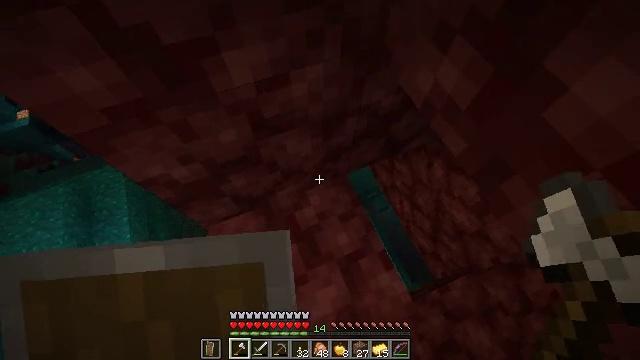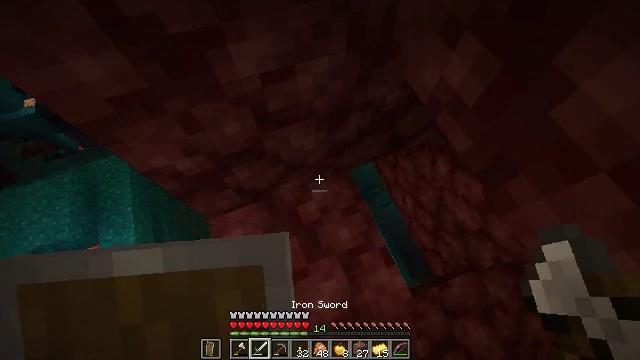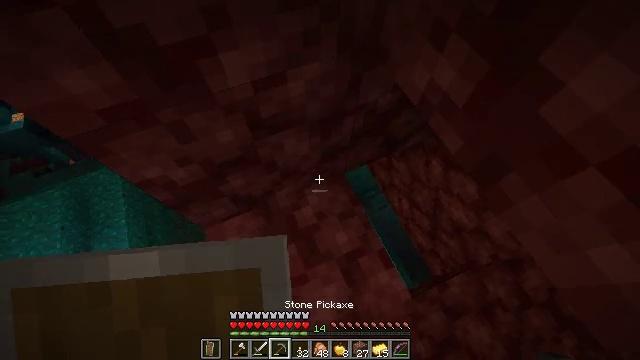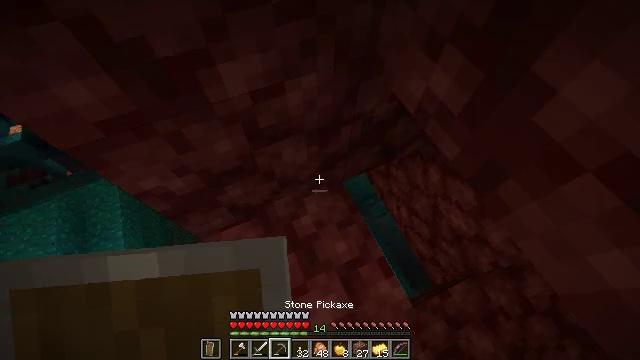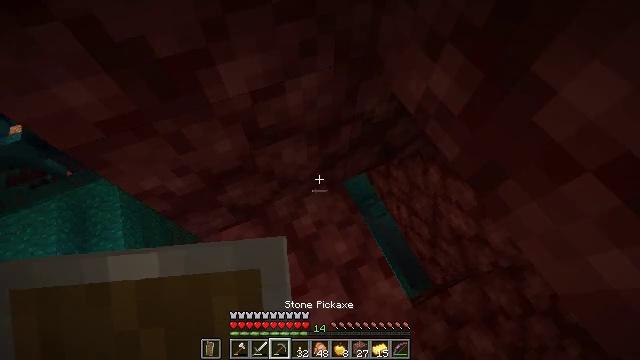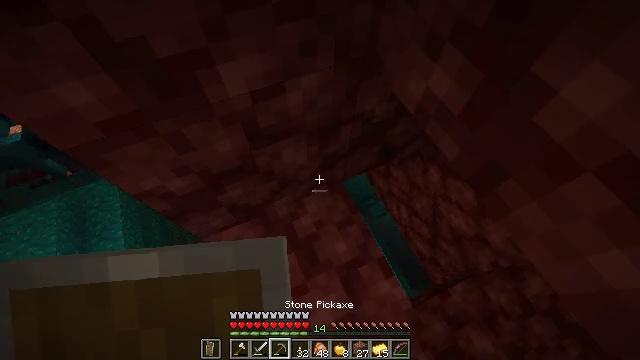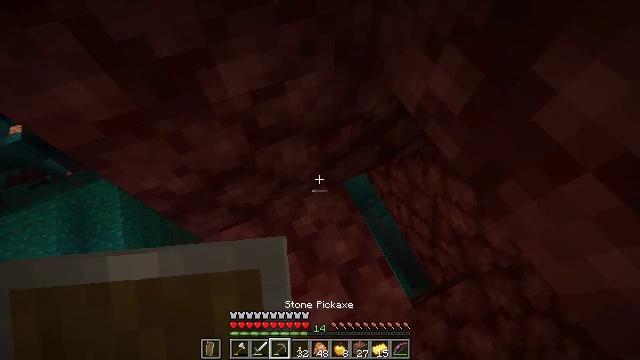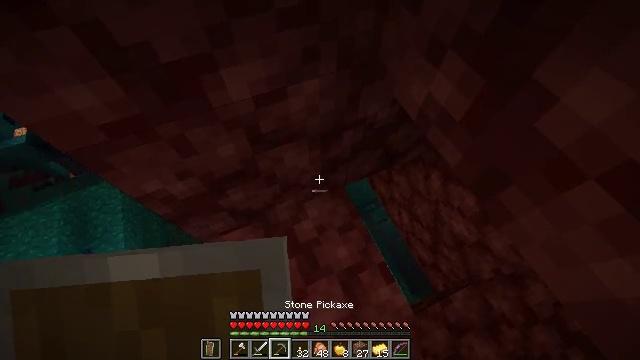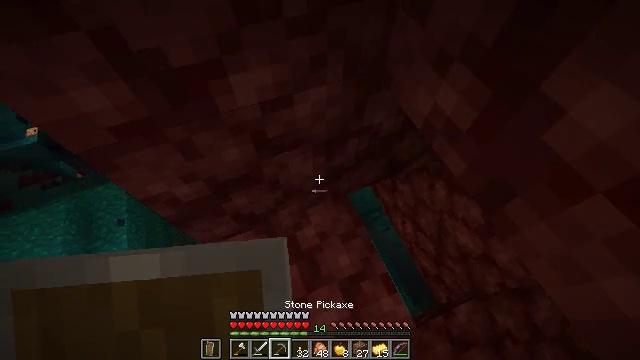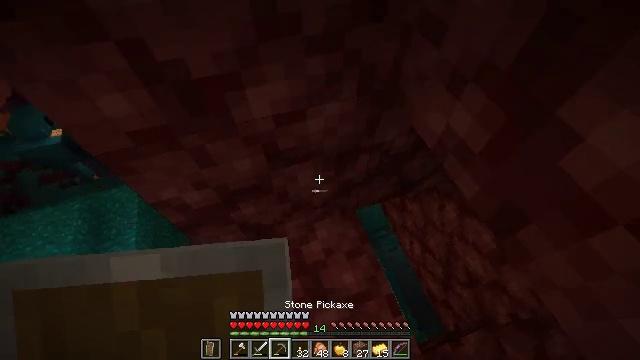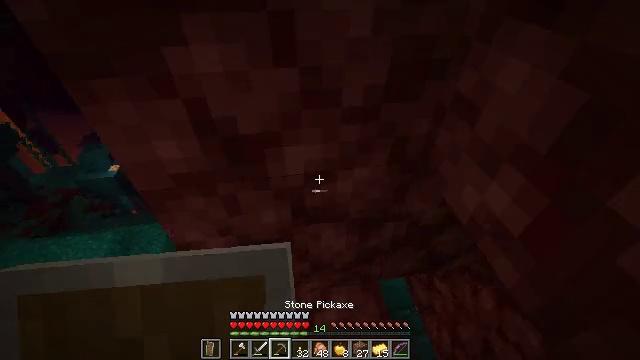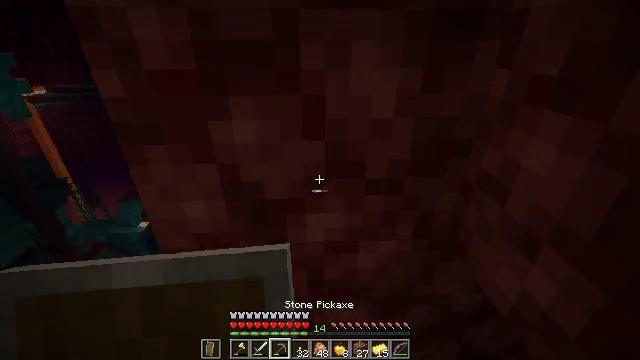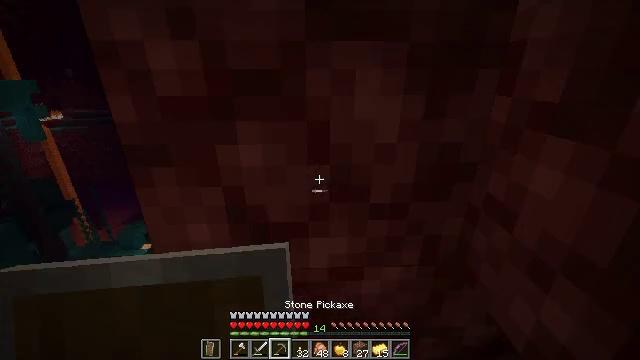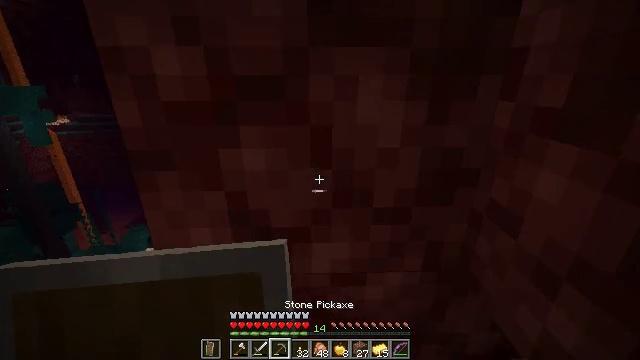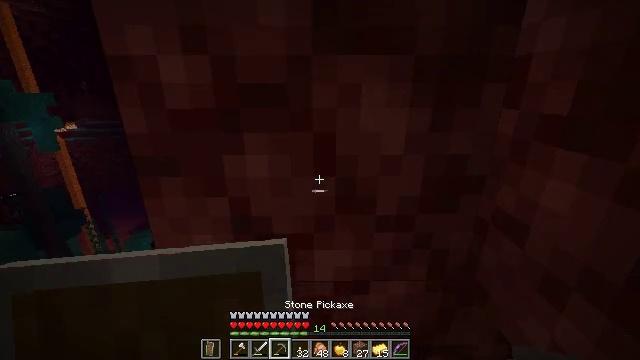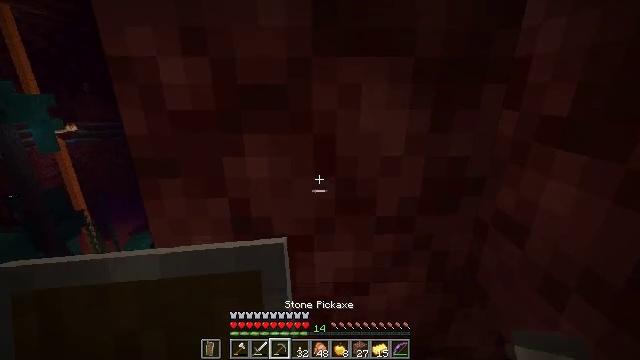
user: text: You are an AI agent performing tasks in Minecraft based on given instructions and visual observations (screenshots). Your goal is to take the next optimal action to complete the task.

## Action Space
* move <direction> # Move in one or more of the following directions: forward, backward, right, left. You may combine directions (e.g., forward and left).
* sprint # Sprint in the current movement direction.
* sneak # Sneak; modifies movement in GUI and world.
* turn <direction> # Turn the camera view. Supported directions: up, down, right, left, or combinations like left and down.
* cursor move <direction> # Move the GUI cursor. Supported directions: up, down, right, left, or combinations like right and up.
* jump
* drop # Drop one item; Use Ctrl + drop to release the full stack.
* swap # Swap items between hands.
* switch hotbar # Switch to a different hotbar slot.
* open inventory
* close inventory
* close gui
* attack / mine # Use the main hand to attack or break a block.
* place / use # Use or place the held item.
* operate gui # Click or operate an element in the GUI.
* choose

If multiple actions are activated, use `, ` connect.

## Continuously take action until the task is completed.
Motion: motion action
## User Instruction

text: Collect netherrack in the Nether.
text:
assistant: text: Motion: turn left and down
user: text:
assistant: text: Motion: turn right and up
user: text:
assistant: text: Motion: turn up
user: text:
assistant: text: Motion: no_op
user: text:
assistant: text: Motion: no_op
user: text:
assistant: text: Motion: no_op
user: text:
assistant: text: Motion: turn up
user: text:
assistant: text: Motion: turn left and up
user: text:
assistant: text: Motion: turn left and up
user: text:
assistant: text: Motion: turn left and up
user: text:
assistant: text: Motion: turn left and up
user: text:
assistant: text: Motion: turn left and up
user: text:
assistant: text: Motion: turn up
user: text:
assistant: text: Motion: turn up
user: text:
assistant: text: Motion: no_op
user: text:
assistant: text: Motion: turn up
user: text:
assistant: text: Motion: no_op
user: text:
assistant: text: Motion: no_op
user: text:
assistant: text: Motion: turn left and up
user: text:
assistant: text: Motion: no_op
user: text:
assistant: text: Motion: turn up
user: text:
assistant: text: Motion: no_op
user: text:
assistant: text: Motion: attack / mine
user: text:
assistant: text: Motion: attack / mine
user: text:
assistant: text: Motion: attack / mine
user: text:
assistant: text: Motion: attack / mine
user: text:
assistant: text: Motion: attack / mine
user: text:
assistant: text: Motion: attack / mine
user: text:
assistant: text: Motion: attack / mine
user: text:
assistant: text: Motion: attack / mine